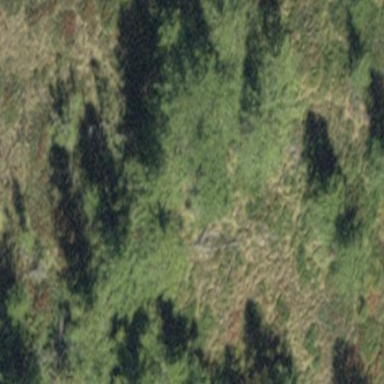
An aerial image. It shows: Forest area predominantly covered with needle-leaved trees.